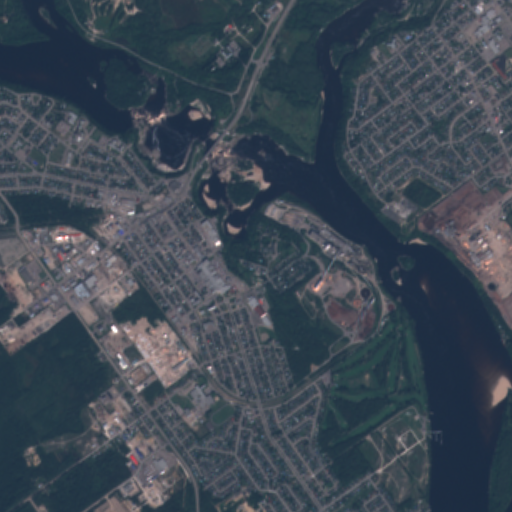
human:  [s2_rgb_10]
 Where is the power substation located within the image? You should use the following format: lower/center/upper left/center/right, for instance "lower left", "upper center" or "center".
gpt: The power substation is located in the center right of the image.
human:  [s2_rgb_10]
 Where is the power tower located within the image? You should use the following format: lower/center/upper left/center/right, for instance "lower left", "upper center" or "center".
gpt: The power tower is located in the lower right of the image.
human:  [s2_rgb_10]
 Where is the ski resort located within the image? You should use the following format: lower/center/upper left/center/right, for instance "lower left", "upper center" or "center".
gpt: The ski resort is located in the upper left of the image.
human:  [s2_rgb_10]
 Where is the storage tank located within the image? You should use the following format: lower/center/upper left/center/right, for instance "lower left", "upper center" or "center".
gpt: The storage tank is located in the center right of the image.
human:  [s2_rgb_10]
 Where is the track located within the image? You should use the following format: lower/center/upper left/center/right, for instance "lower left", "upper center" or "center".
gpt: The track is located in the lower center of the image.
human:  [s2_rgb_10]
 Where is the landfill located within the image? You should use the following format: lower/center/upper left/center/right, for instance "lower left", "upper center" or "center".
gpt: There is no landfill in the image.